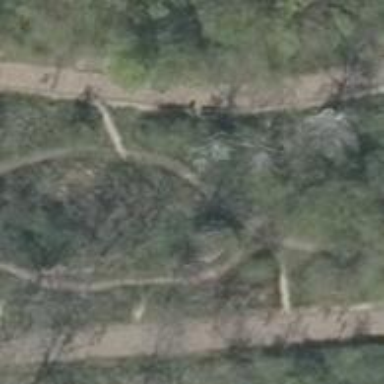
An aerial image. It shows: Path.